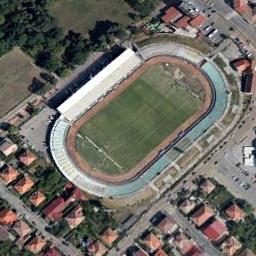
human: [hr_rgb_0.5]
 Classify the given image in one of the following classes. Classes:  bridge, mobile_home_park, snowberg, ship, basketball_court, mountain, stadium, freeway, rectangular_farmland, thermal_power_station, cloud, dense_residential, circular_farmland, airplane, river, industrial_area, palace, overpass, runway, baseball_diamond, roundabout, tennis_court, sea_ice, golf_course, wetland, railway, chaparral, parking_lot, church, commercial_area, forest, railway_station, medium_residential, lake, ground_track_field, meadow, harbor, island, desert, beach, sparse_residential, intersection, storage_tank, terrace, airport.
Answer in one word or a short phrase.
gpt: stadium